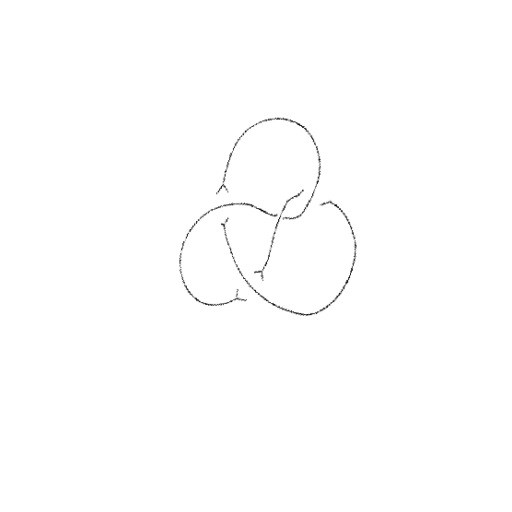
Crossing number: 4